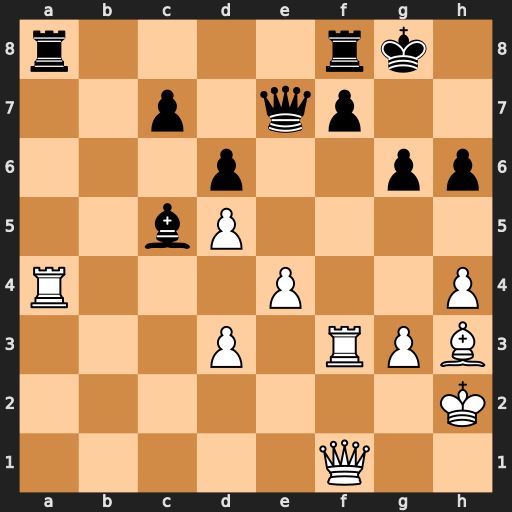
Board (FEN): r4rk1/2p1qp2/3p2pp/2bP4/R3P2P/3P1RPB/7K/5Q2
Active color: w
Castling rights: -
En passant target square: -
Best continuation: Rxa8 Rxa8 Rxf7 Ra2+ Kh1 Qxf7 Be6